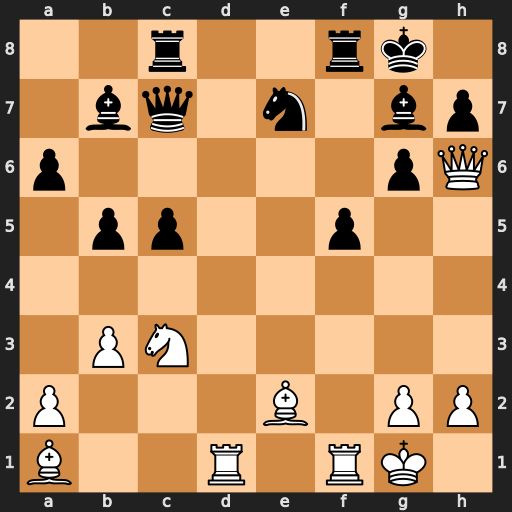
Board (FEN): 2r2rk1/1bq1n1bp/p5pQ/1pp2p2/8/1PN5/P3B1PP/B2R1RK1
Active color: w
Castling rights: -
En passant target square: -
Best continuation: Qxg7+ Kxg7 Nxb5+ Kh6 Nxc7